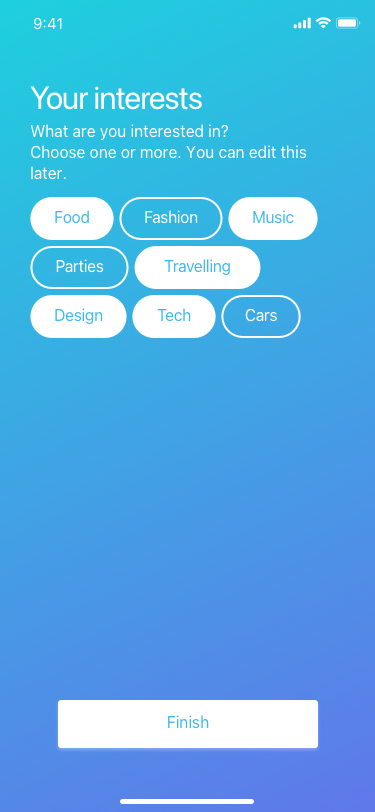
Text in this UI design:
What are you interested in?
Choose one or more. You can edit this later.
Your interests